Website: home-depot
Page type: customer-info-address
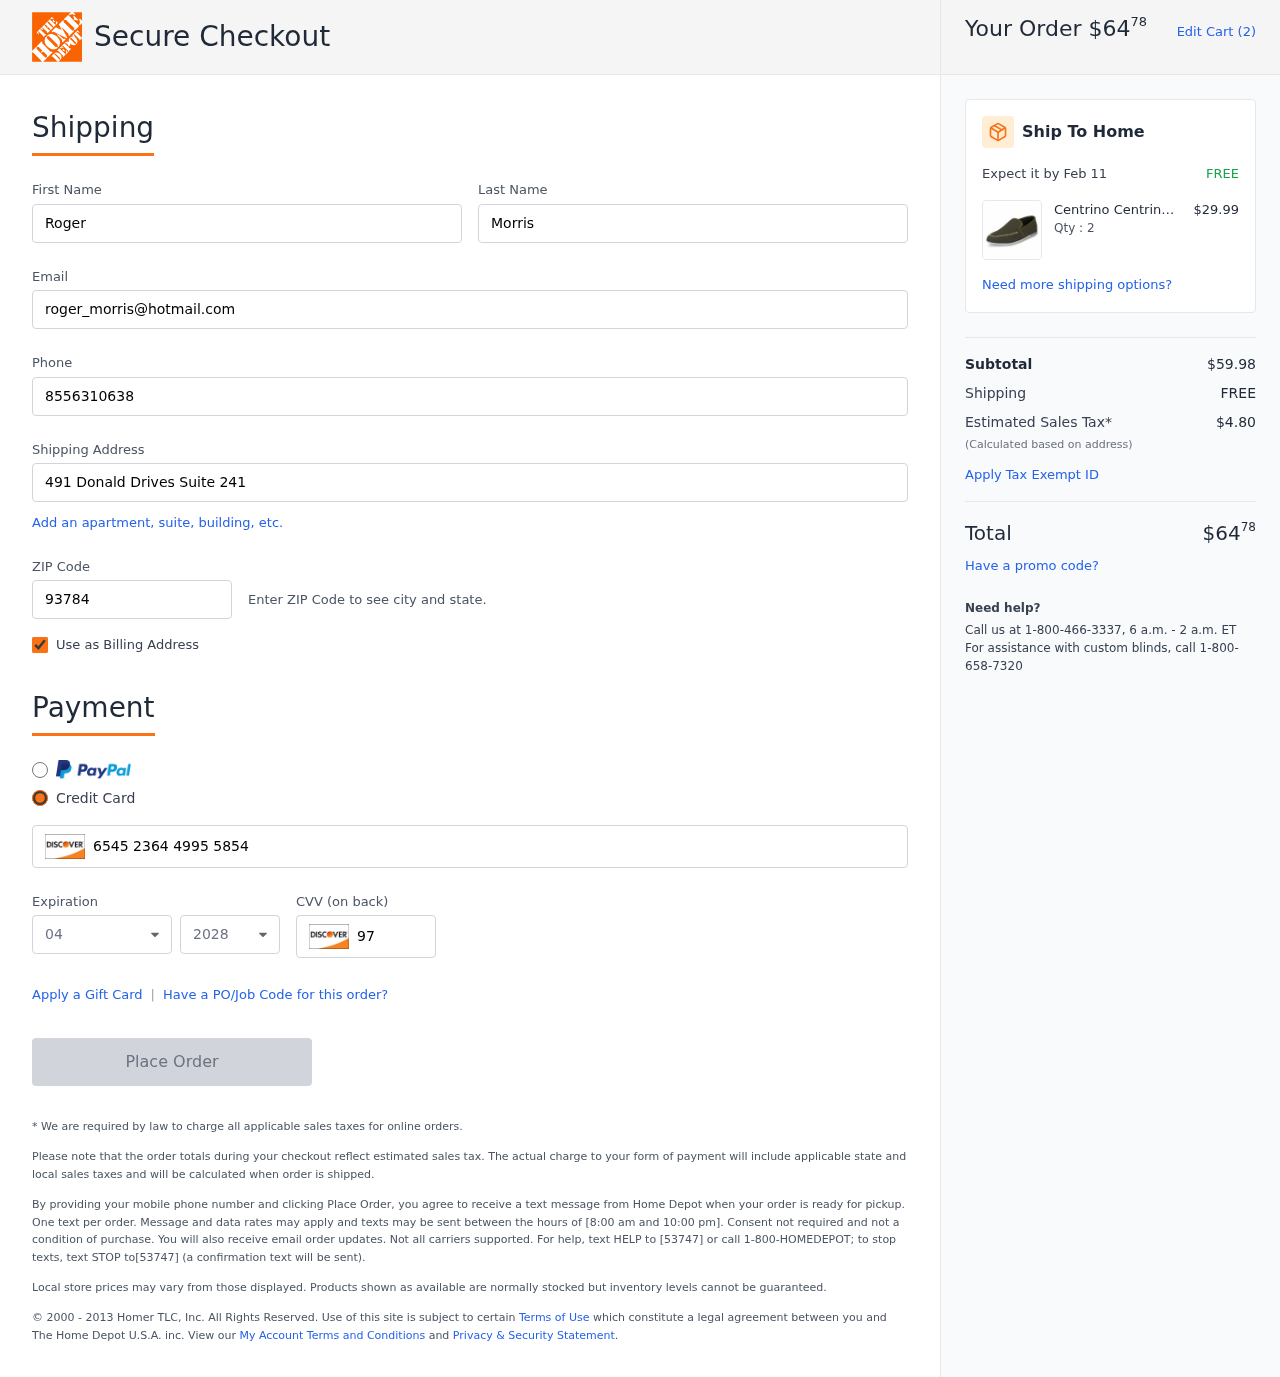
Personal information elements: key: PII_CARD_CVV
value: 979
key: PII_CARD_EXPIRY_MONTH
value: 04
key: PII_CARD_EXPIRY_YEAR
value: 28
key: PII_CARD_NUMBER
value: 6545 2364 4995 5854
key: PII_EMAIL
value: roger_morris@hotmail.com
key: PII_FIRSTNAME
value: Roger
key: PII_LASTNAME
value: Morris
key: PII_PHONE
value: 8556310638
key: PII_POSTCODE
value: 93784
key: PII_STREET
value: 491 Donald Drives Suite 241
Product elements: key: PRODUCT1_BRAND
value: Centrino
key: PRODUCT1_NAME
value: Centrino Men's S5698 Olive Loafers-8 UK (42 EU) (9 US) (S5698-1)
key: PRODUCT1_PRICE
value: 29.99
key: PRODUCT1_QUANTITY
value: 2
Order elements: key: ORDER_TOTAL
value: $6478
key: ORDER_NUM_ITEMS
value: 2
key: ORDER_DELIVERY_DATE
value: Feb 11
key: ORDER_SUBTOTAL
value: $59.98
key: ORDER_SHIPPING_COST
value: FREE
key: ORDER_TAX
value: $4.80